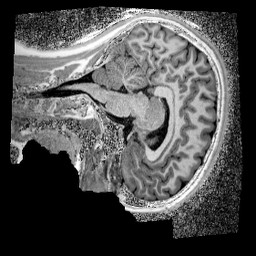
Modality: UNIT1_denoised
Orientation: sagittal
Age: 12
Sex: female
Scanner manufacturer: siemens
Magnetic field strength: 3 T
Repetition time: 4 s
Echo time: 0.00299 s